Question: In jupyter , I can configure an automatic cell timing with <URL>, the result is like so:

How can I do this in jupyter ? I didn't find any extensions that do a similar thing.
Obs.: I know that a similar result can be achieved with '%%time' magic, but I want it to be automatic, so I don't have to place the magic function at the beginning of each cell.
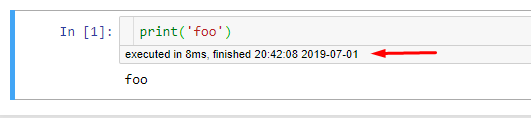
Answer: # Requirement
> JupyterLab >= 2.0.2
<URL>
Let's move step by step
# Extension available for JupyterLab is
> jupyterlab-execute-time
First enable Extension Manager
<URL>
After enabling you see new button in side task bar at the end "Extension Manager"
You can also enable it with the following steps:
1. Go into advanced settings editor.
2. Open the Extension Manager section.
3. Add the entry "enabled": true.
4. Save the settings. If prompted whether you are sure, read the warning, and click "Enable" if you are still sure. Once enabled, you should see a new tab appear in the left sidebar
By default, the disclaimer is not acknowledged.
<URL>
As the disclaimer is not acknowledged, you can search for an extension, but can not install it (no install button is available).
<URL>
To install an extension, you first have to explicitly acknowledge the disclaimer. Once done, this will remain across sessions and the user would not have to check it again.
<URL>
# Finding Extension
<URL>
search jupyterlab-execute-time
> Install
Enable
After enable you have to Rebuild it: A small popup window open on it click on Rebulid;
then you have to restart kernel
Still you find you will not able to see what you want :
# Last thing
Note: for this to show anything, you need to enable cell timing in the notebook via Settings->Advanced Settings Editor->Notebook: {"recordTiming": true}
# Advanced Settings Editor
<URL>
finally "recordTiming"=true
<URL>
and save it at right end!